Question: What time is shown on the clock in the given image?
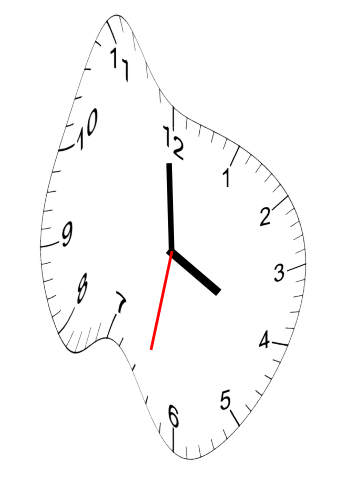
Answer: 03:59:32